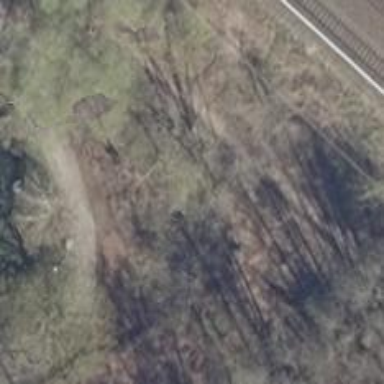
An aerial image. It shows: Culvert tunnel.